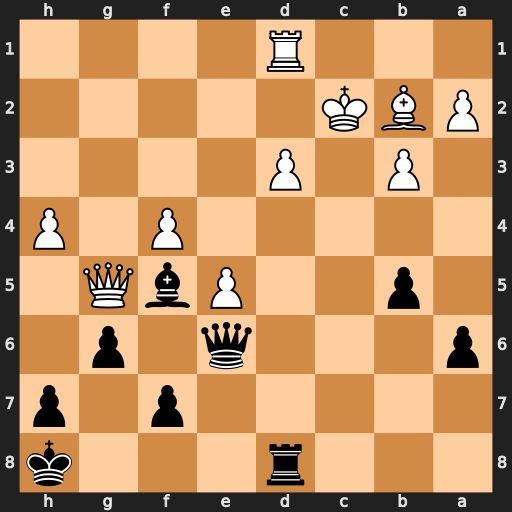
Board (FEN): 3r3k/5p1p/p3q1p1/1p2PbQ1/5P1P/1P1P4/PBK5/3R4
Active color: b
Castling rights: -
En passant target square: -
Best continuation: Qc6+ Kb1 Rxd3 e6+ Kg8